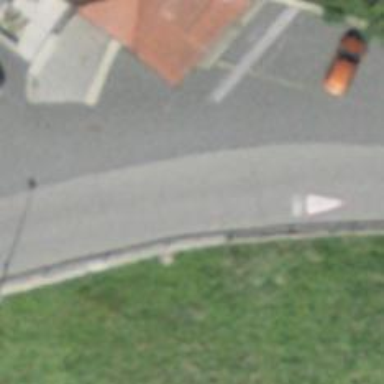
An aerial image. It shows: Bus stop with designated public transport stop position.